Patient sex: F
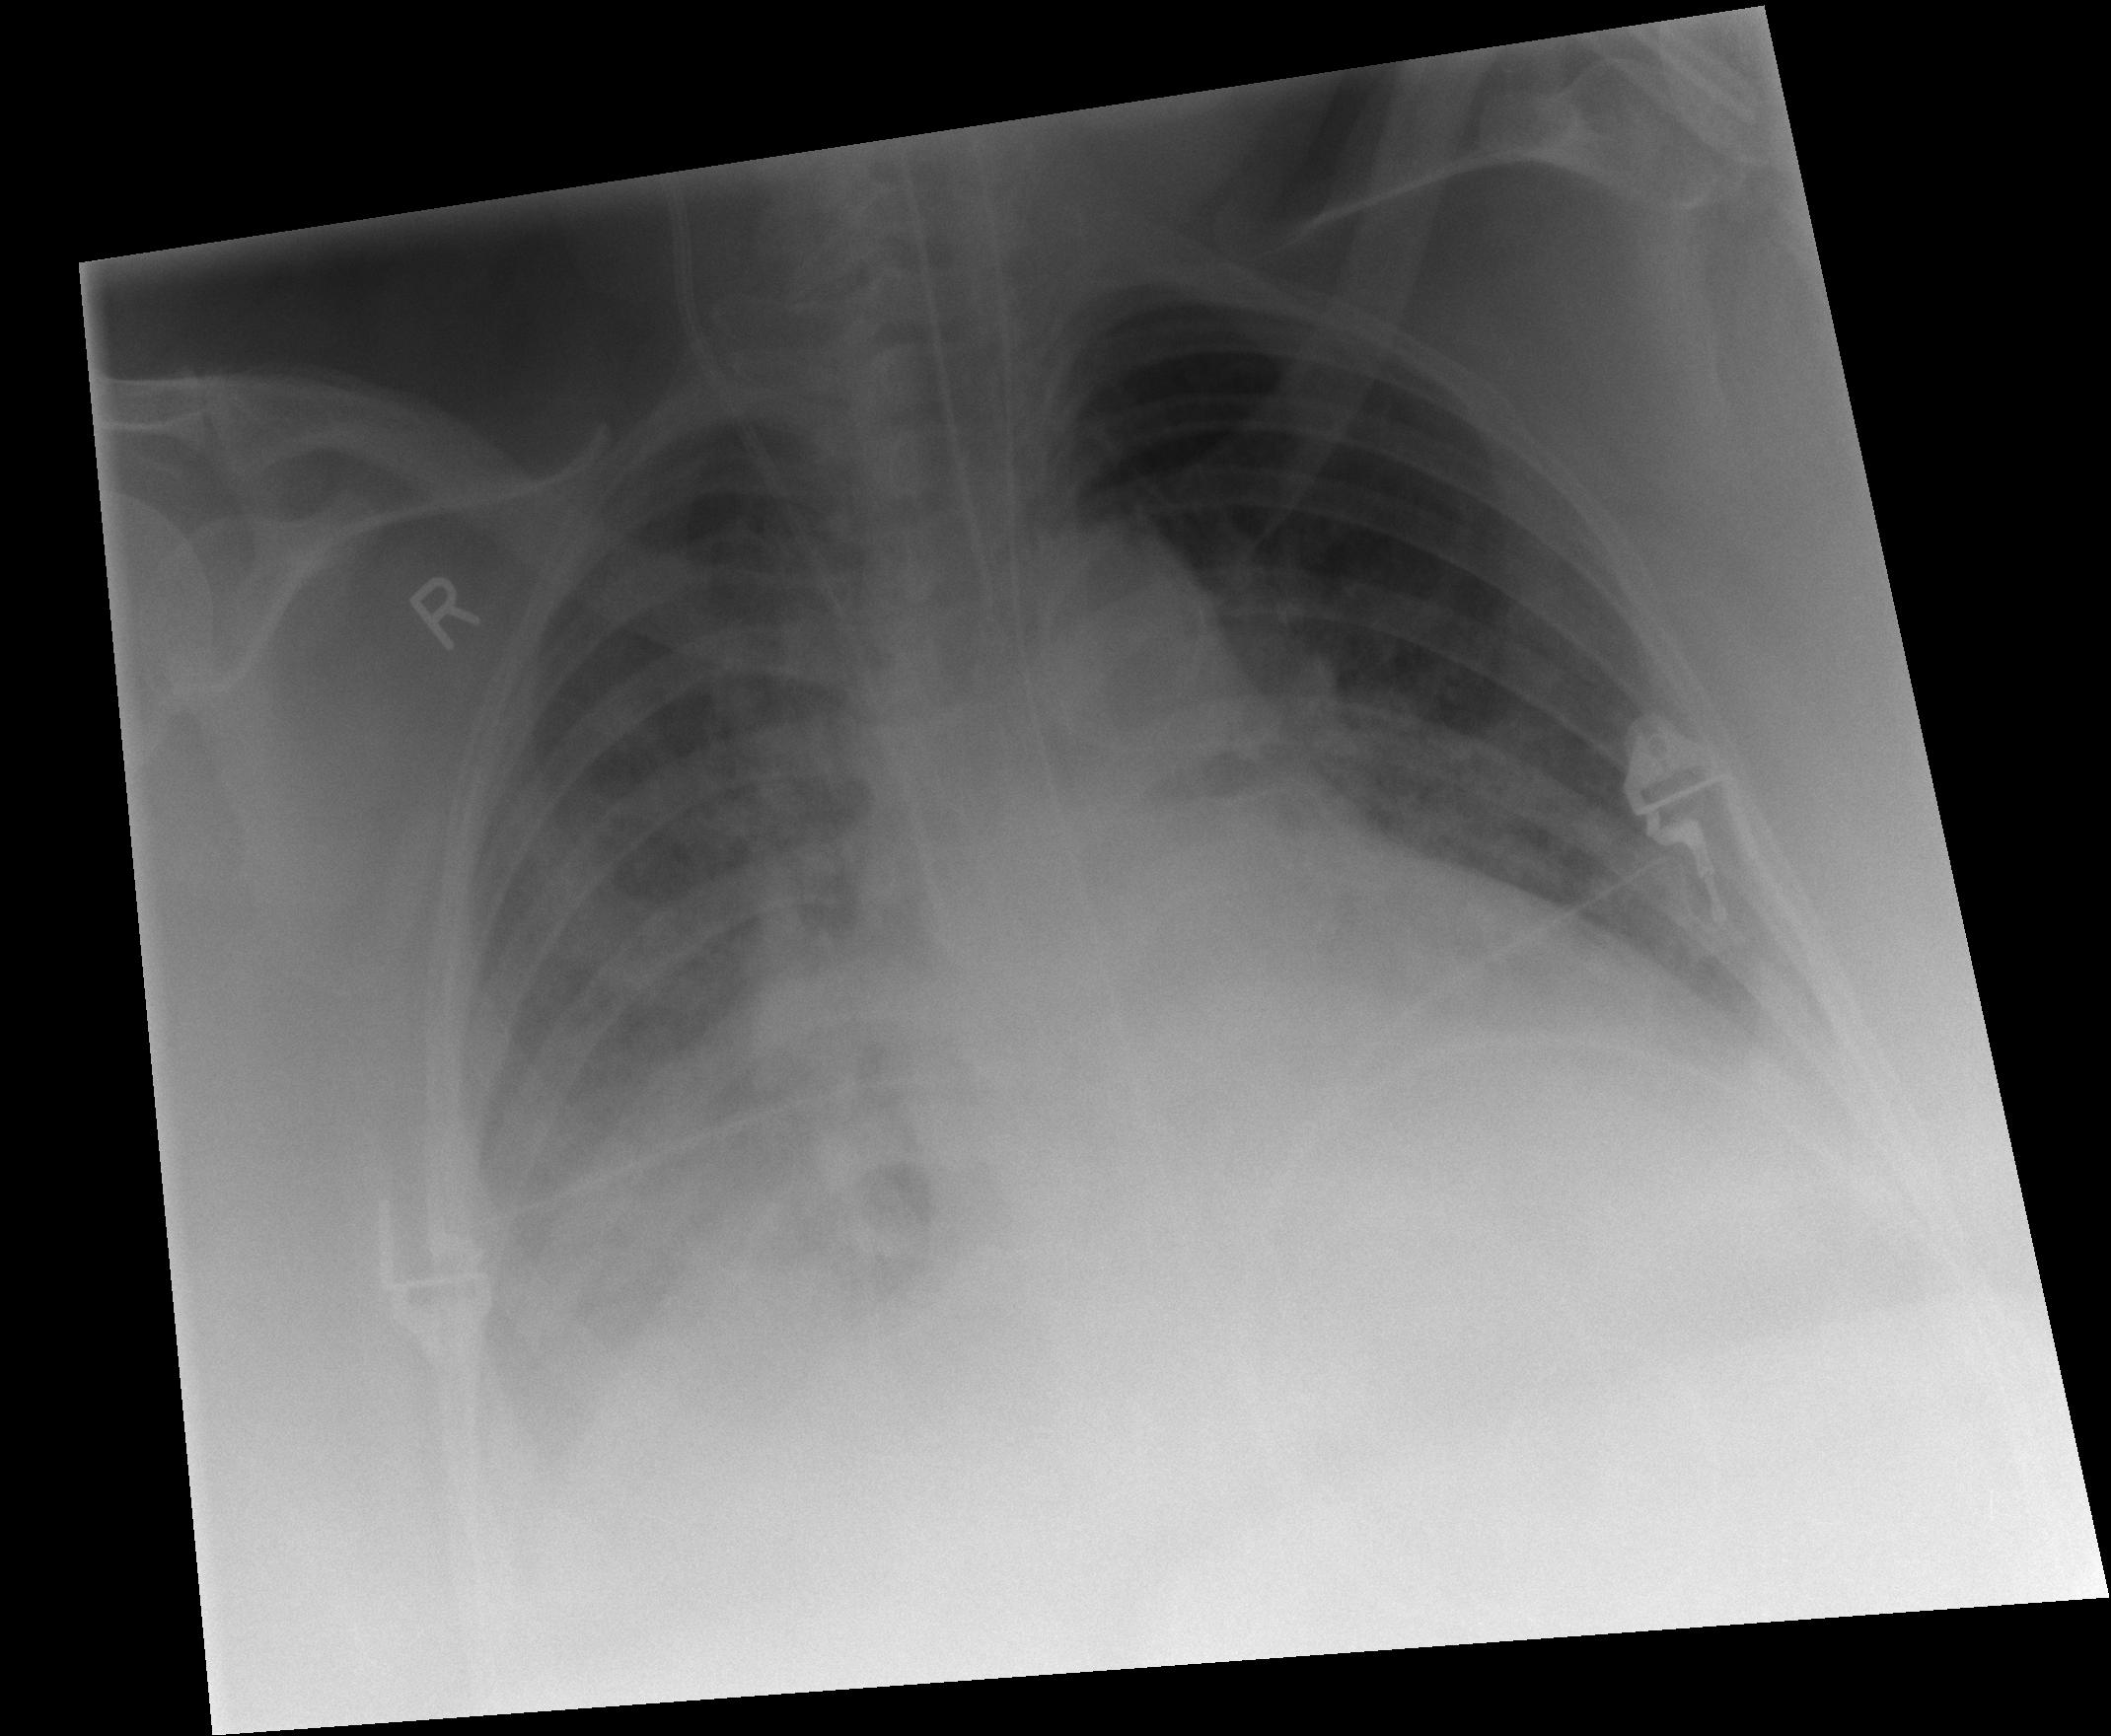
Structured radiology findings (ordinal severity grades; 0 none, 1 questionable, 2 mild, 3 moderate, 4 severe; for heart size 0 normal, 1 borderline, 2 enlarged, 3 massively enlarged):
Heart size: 2
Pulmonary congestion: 2
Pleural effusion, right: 3
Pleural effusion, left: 2
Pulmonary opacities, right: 2
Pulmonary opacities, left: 2
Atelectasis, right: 3
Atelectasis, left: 2